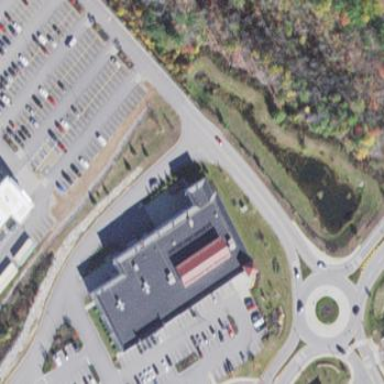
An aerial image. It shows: Part of the building is dedicated to retail space.